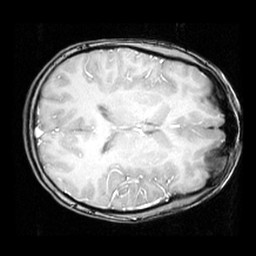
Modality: inplaneT1
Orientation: axial
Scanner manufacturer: ge
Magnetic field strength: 3 T
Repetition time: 0.2 s
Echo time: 0.0036 s